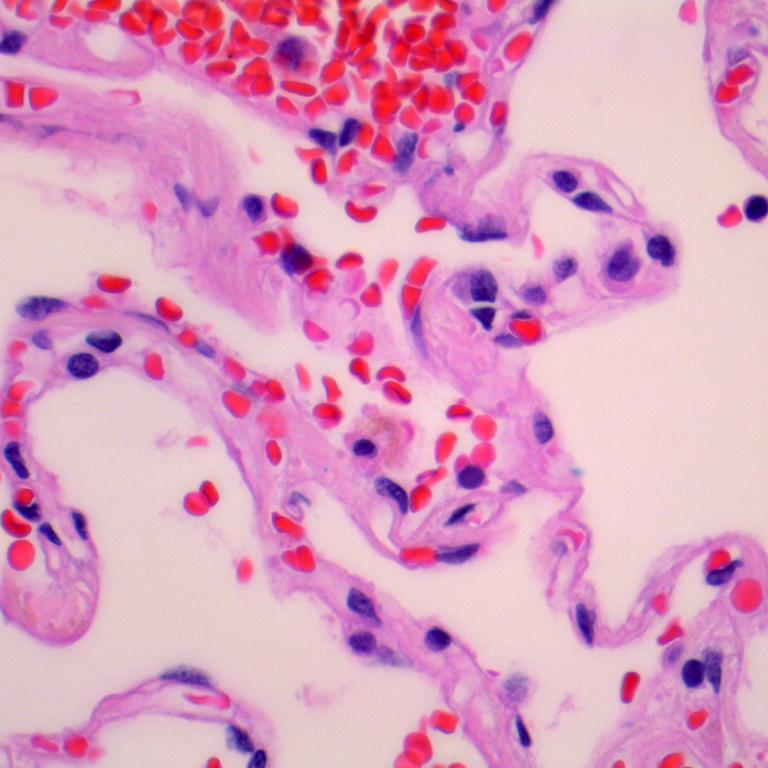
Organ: lung
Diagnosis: benign